Field crop: maize
Growth stage: 2
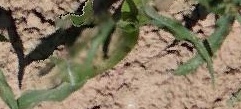
Species: maize